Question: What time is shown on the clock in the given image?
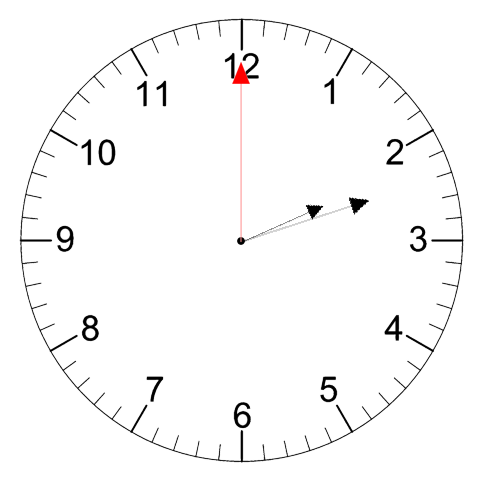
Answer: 02:12:00